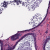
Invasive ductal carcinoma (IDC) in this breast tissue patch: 0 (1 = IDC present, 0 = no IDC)